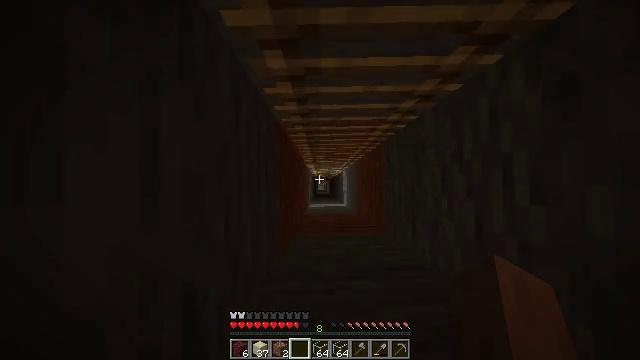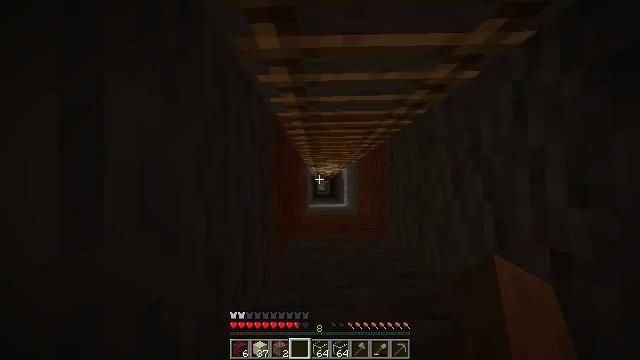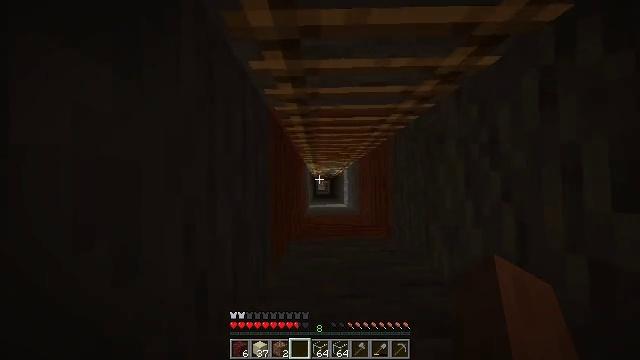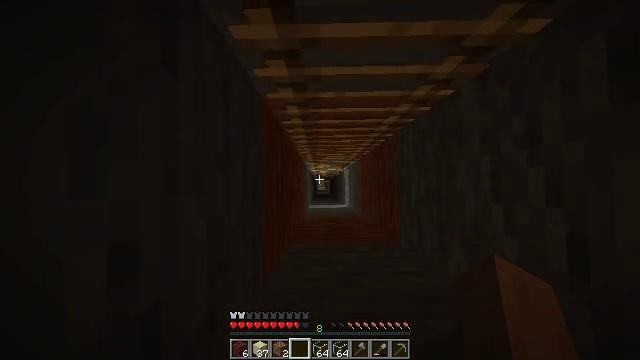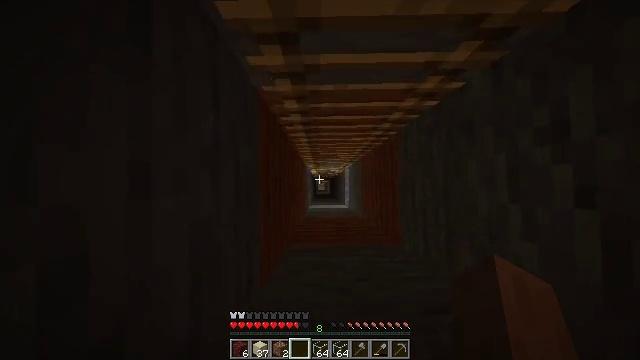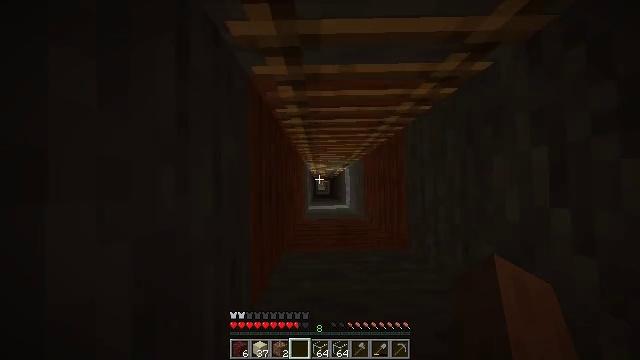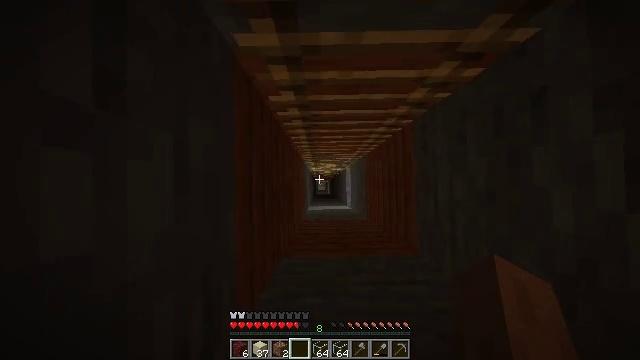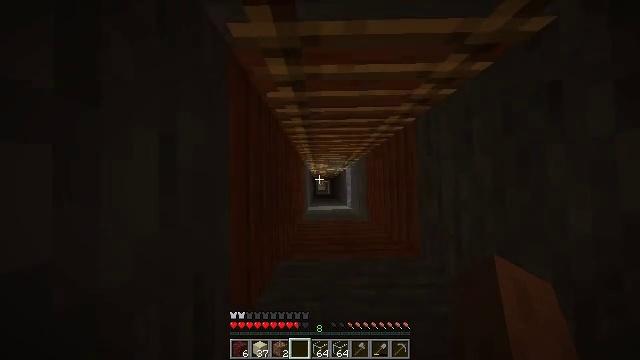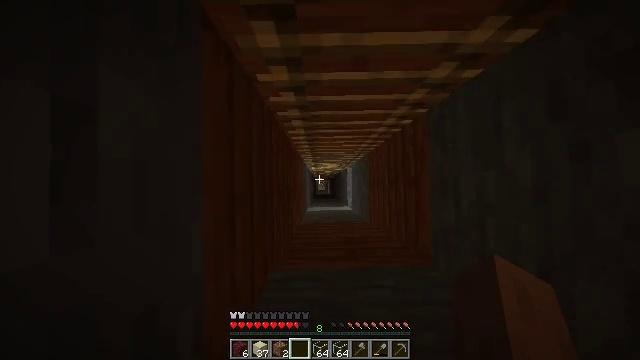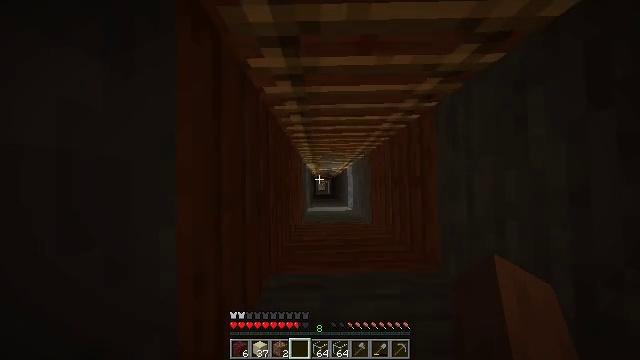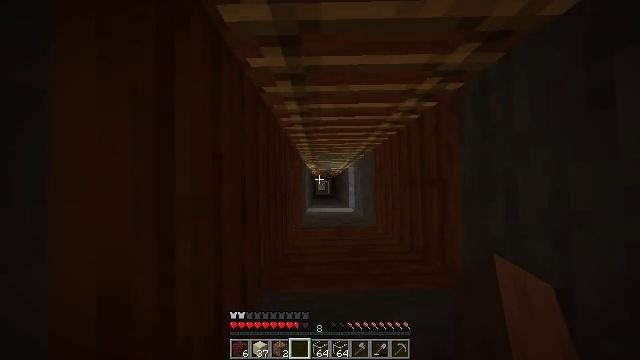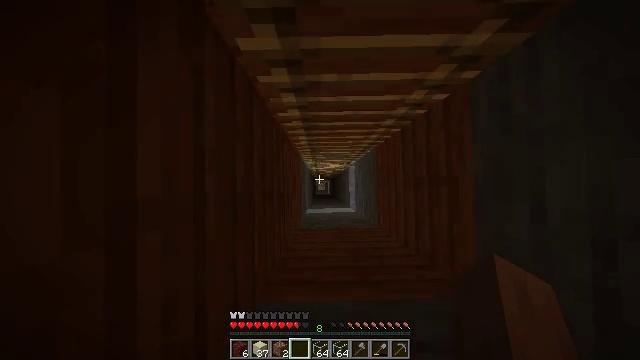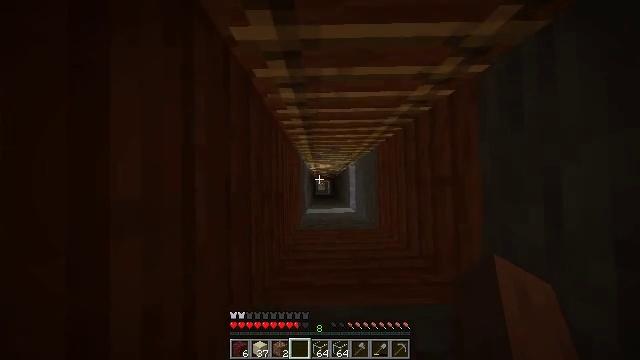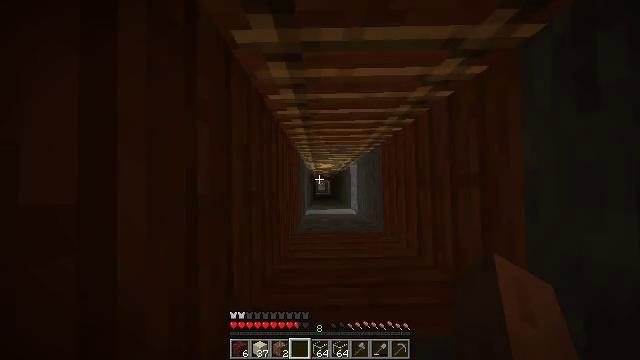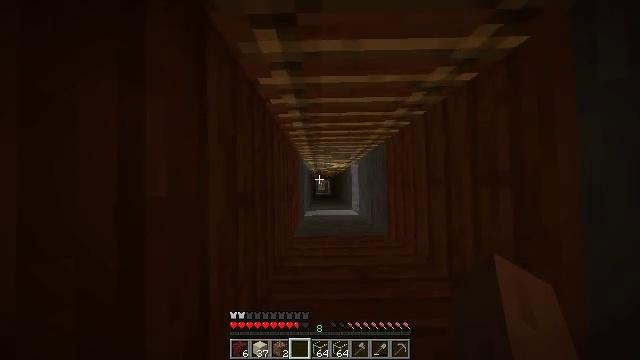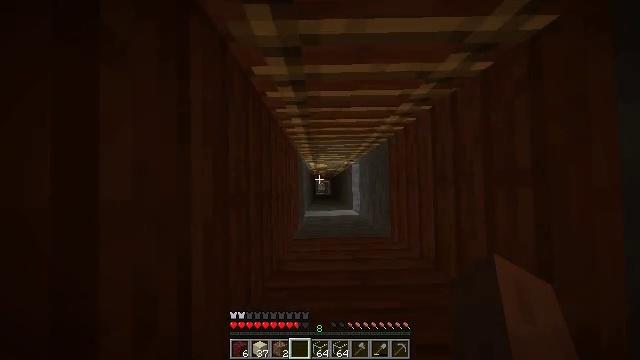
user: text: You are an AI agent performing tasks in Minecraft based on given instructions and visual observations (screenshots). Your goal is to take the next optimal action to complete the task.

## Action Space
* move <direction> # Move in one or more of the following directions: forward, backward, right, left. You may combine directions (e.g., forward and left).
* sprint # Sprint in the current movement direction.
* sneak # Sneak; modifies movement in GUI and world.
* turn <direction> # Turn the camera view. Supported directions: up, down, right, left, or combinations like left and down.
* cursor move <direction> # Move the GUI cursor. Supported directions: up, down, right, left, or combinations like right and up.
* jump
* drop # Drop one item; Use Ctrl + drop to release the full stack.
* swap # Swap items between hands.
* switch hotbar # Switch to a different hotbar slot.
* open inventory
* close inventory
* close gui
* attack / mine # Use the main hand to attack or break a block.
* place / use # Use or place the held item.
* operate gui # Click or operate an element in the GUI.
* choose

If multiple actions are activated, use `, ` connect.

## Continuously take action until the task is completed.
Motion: motion action
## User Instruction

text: Break the hopper to reuse it.
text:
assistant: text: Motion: no_op
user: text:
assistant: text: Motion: no_op
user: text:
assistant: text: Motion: no_op
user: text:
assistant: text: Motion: no_op
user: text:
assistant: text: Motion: no_op
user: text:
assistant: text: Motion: no_op
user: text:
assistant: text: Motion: no_op
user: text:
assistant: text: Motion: no_op
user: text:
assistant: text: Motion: no_op
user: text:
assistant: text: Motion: no_op
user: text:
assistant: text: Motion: no_op
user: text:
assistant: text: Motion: no_op
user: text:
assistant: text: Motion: no_op
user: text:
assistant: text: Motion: no_op
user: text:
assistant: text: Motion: no_op
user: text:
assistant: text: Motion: no_op
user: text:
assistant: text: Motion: no_op
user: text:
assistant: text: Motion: no_op
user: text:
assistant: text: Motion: no_op
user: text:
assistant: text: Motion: no_op
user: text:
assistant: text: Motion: no_op
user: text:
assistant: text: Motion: no_op
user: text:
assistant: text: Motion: no_op
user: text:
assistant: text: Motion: no_op
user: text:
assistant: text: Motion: no_op
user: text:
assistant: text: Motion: no_op
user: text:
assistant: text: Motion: no_op
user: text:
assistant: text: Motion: no_op
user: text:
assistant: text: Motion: no_op
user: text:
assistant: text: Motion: no_op